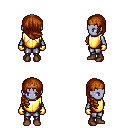
a pixel art fantasy rpg character, female body template, dark elf, purple skin, gold chest armor, metal pants, brunette right-swept hairstyle, bronze tiara, gold gloves, brown shoes, four views (front, back, left, right), 2x2 character sprite sheet, small pixel art, hard edges, no anti-aliasing